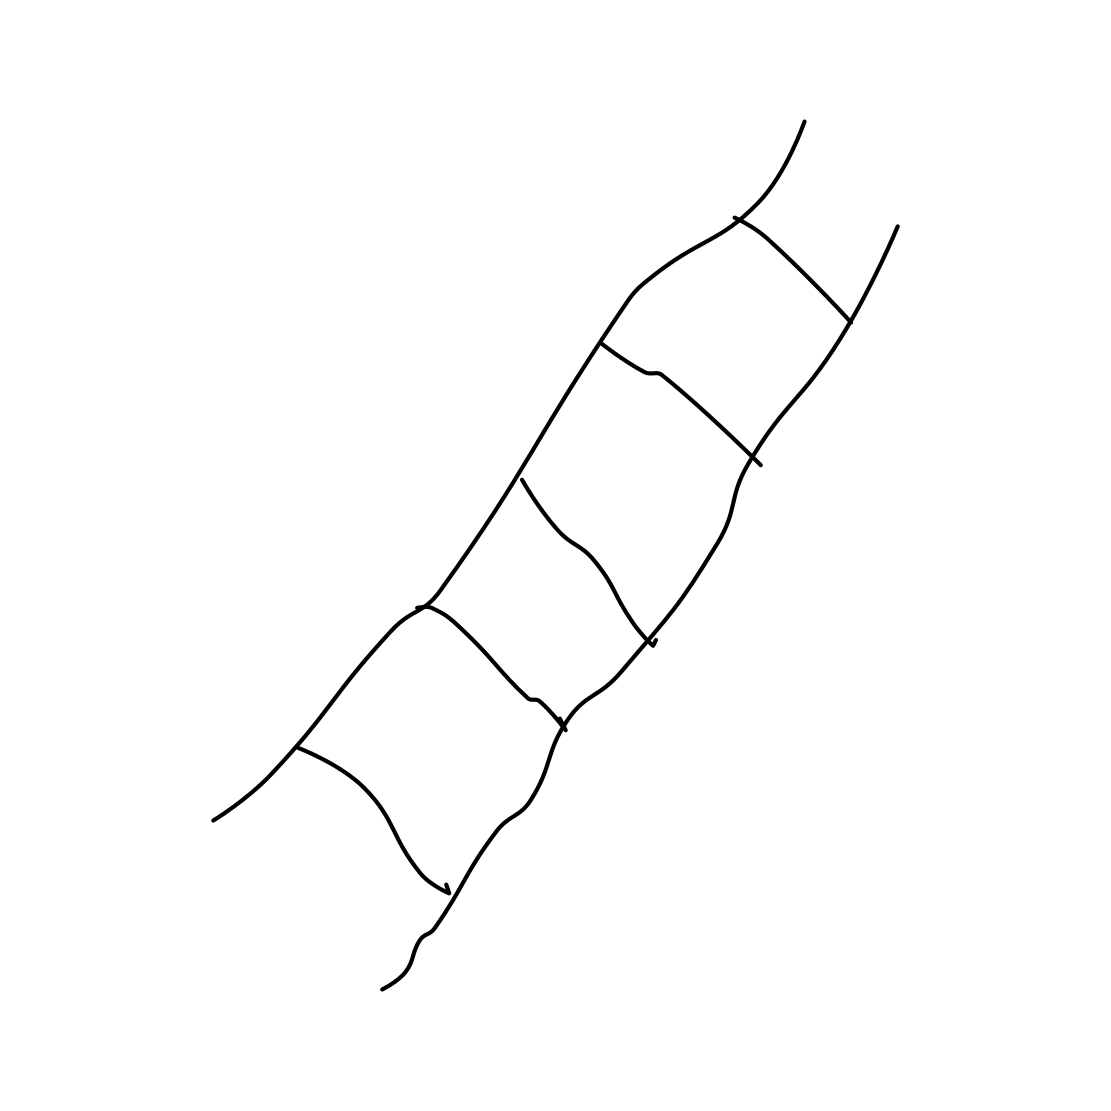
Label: ladder